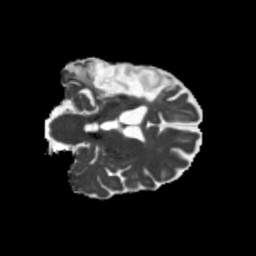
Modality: MD
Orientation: coronal
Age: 56
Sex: male
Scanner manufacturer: siemens
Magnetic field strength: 3 T
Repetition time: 5.25 s
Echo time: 0.08 s